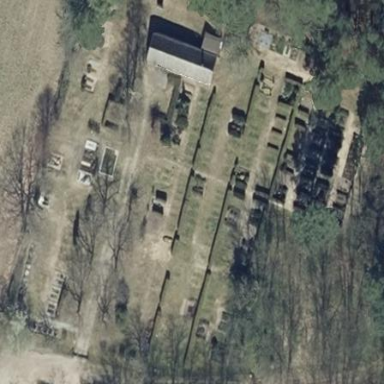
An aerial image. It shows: Cemetery surrounded by fence.